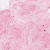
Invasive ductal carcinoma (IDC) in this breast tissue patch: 0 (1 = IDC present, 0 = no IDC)